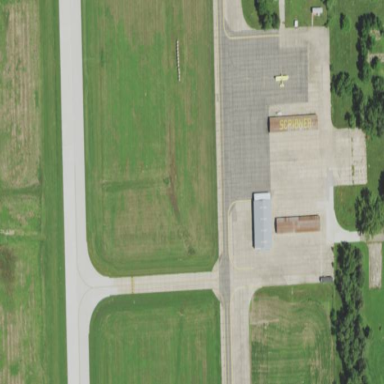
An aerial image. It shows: Apron at the airport.